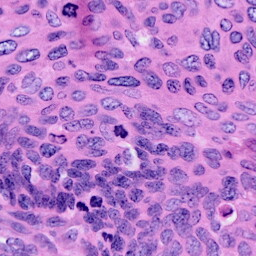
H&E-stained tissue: Cervix